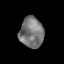
Tissue: prostate
Cell type: T cells
Senescence score: 0.3178
Nuclear area (px): 713
Mean DAPI intensity: 119.593